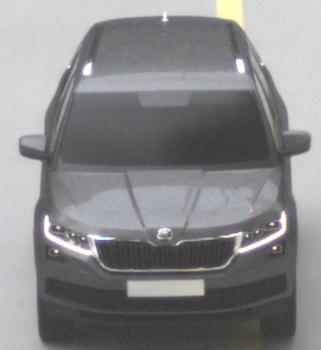
Make: Skoda
Model: Kodiaq 1.4 TSI
Detailed model: Kodiaq
Model produced from: 2017/03
Model produced until: 2018/05
Doors: 5
Color: gray
Road condition: dry road
Daytime: morning or afternoon
Contrast: low contrast